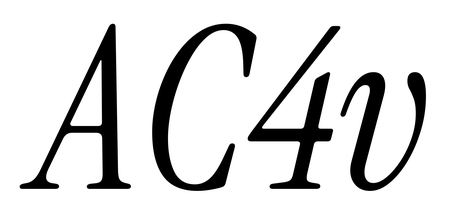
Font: InstrumentSerif-Italic